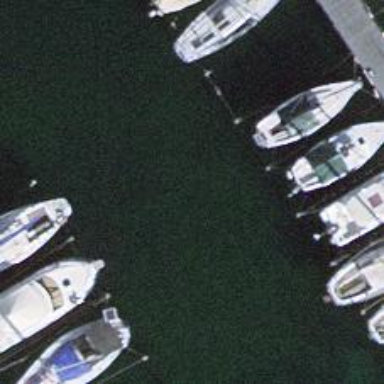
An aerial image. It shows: Marina on leisure land.